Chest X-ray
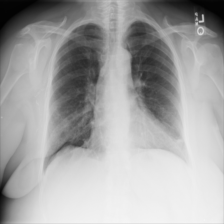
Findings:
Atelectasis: negative
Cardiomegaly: negative
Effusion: negative
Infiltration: negative
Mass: negative
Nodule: positive
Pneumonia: negative
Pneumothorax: negative
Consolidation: negative
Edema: negative
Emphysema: negative
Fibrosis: negative
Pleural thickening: negative
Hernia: negative